Interaction volume radius: 5 \u00c5
Interaction volume height: 25 \u00c5
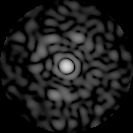
Disorder parameter: 0.8286